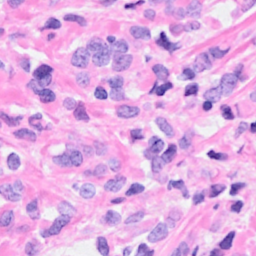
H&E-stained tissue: Breast